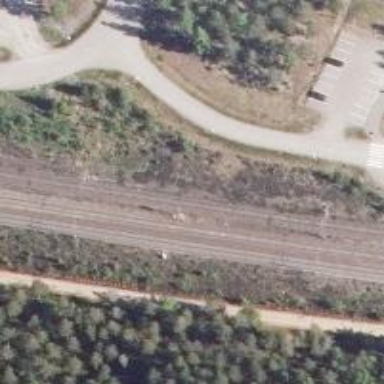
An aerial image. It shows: Railway with continuous electrified contact line.